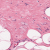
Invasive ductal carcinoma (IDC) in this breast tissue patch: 0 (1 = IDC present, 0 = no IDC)